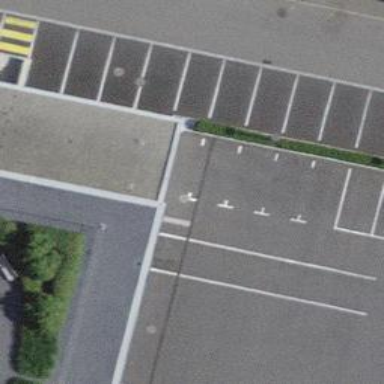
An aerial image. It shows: Parking area with asphalt surface.